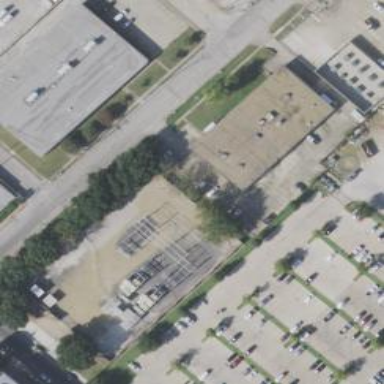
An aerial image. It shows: Warehouse building.